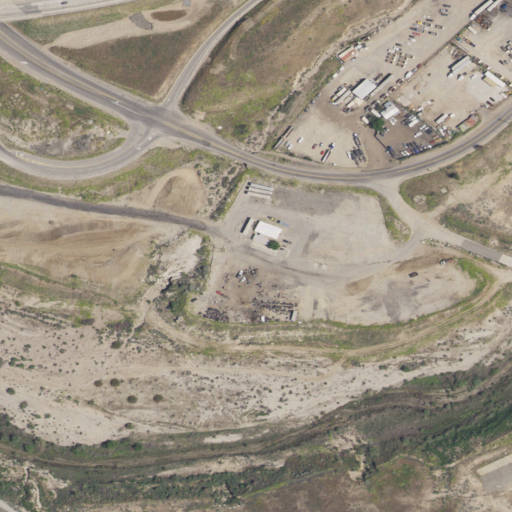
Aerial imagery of valley in California named Spring Canyon containing grassland, low intensity development, medium intensity development, open development, herbaceous wetlands, shrub, high intensity development, and barren land